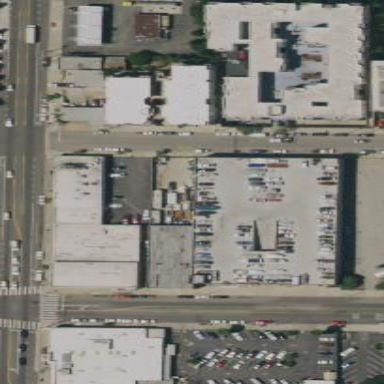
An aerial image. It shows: Warehouse building.